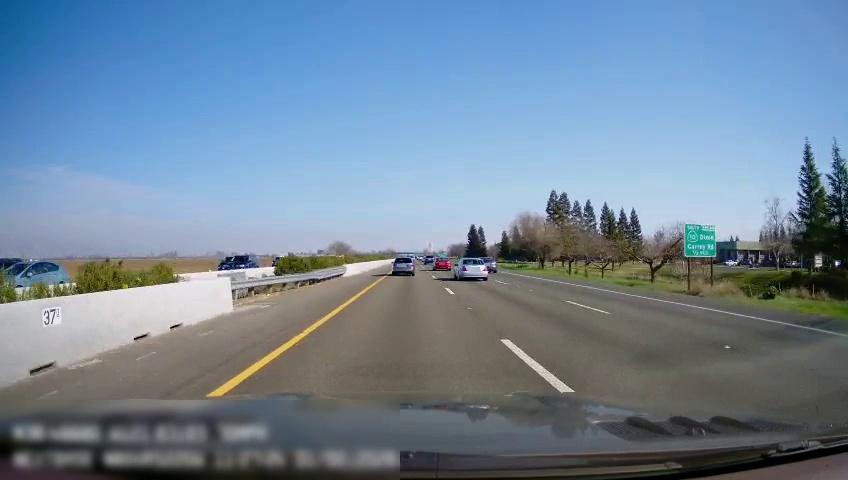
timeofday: Day
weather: Sunny
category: Drivable Space
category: Vehicles | Car
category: Vehicles | SUV
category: Vehicles | Car
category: Vehicles | Car
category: Vehicles | Van
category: Vehicles | SUV
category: Vehicles | Car
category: Vehicles | Car
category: Vehicles | SUV
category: Vehicles | Car
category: Lanes | Current Lane
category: Lanes | Current Lane
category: Lanes | Alternate Lane
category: Lanes | Alternate Lane
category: Traffic | Signs